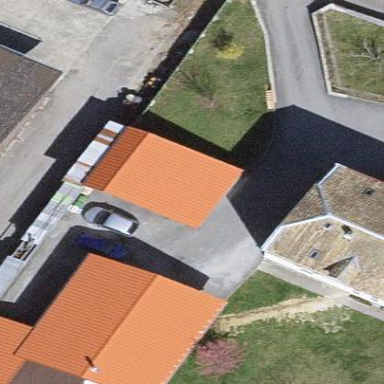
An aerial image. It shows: Shed.